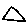
Label: triangle